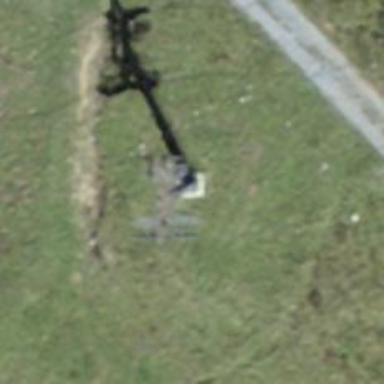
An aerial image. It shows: Pylon used for aerialway.